Question: On a page I have two columns. On the first one (black), I have one section which contains an image. The second one, has two blocks (blue and green).
I want to change the order of the three sections like in this schema I have made:

I found some way of doing with push and pull, but it's only put the black block last instead of first.
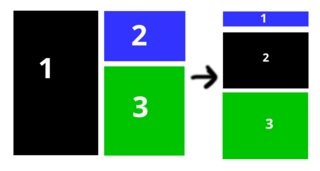
Answer: Adapted from <URL>:
Have them in order on a small screen, and then on a larger screen, pull them to the appropriate side of the page:
'''
<div class="container">
<div class="row">
<div class="col-xs-12 col-sm-6 blue pull-right"></div>
<div class="col-xs-12 col-sm-6 black pull-left"></div>
<div class="col-xs-12 col-sm-6 green pull-right"></div>
</div>
</div>
'''
## Demo in Fiddle